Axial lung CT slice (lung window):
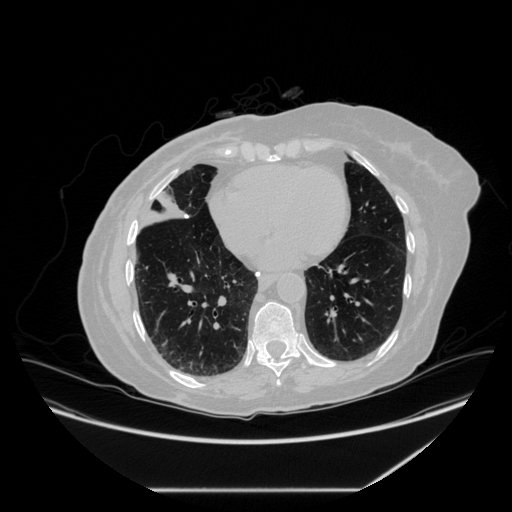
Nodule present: yes
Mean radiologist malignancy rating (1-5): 1.5